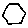
Label: hexagon